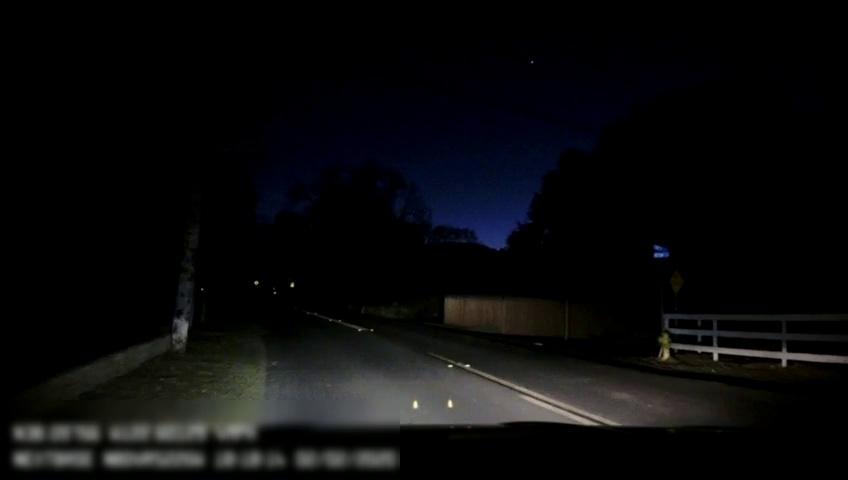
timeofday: Night
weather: Other
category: Drivable Space
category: Lanes | Current Lane
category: Traffic | Signs